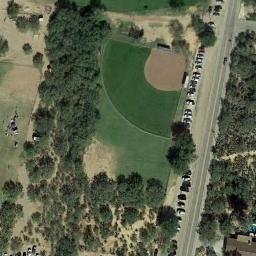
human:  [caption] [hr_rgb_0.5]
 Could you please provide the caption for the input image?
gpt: A baseball diamond surrounded by some trees while some cars and a road beside .

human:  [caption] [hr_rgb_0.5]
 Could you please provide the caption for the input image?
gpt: There is a baseball diamond in the grass next to the parking lot and the brushwood .

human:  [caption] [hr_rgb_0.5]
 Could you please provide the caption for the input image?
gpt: In the picture there is a baseball field and a parking lot .

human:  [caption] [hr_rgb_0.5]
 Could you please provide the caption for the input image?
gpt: There is a baseball diamond covered with trees by the road .

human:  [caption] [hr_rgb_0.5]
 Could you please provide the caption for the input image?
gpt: The baseball diamond is surrounded by many trees .